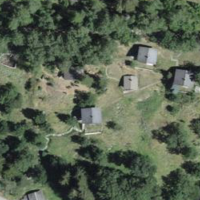
EUNIS habitat code: 23
Species observed at this site:
Clinopodium vulgare